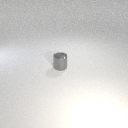
small gray metal cylinder